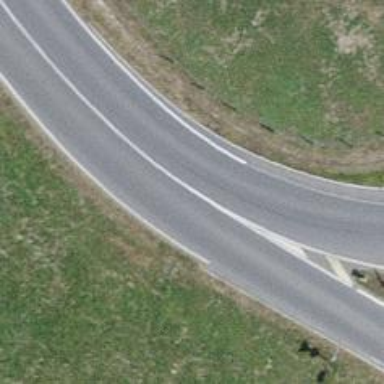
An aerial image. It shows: Tertiary road.